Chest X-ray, PA view. Patient: 31 years old, sex M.
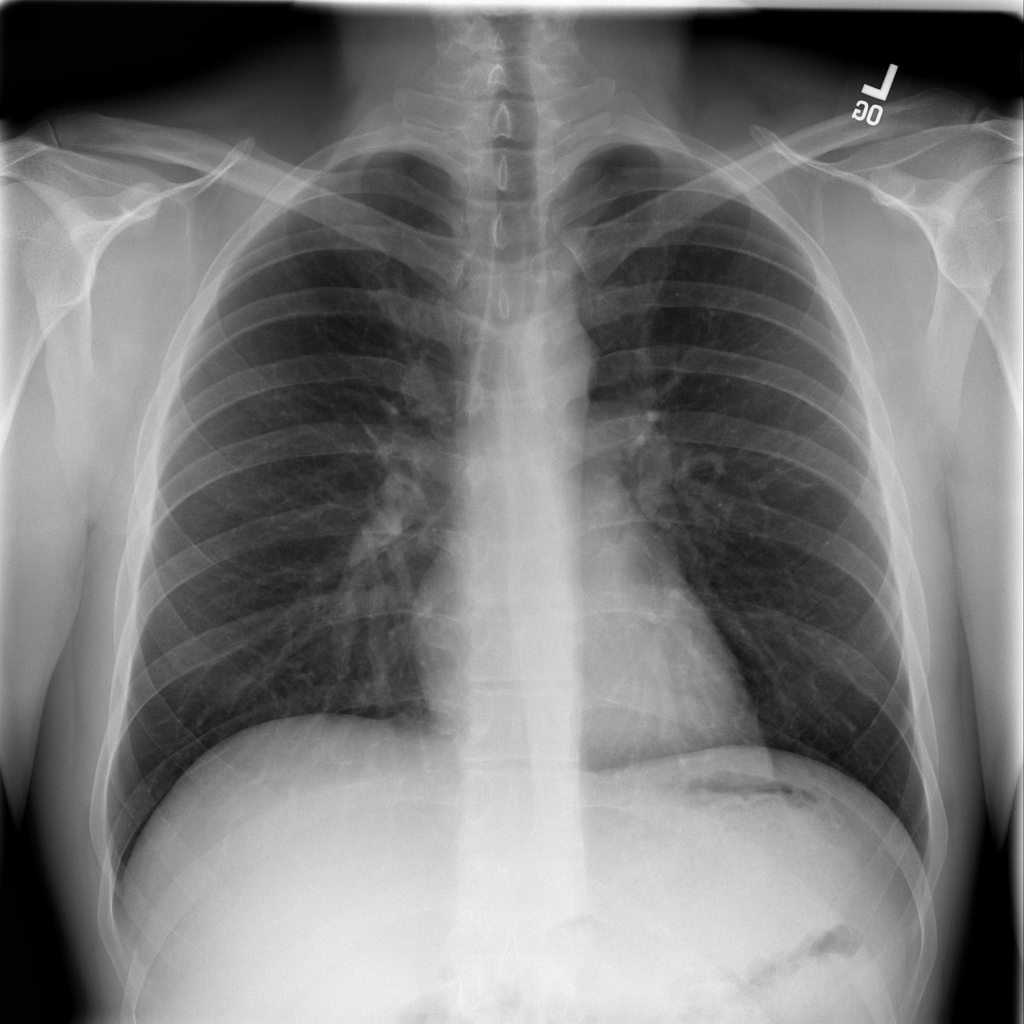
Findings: No Finding